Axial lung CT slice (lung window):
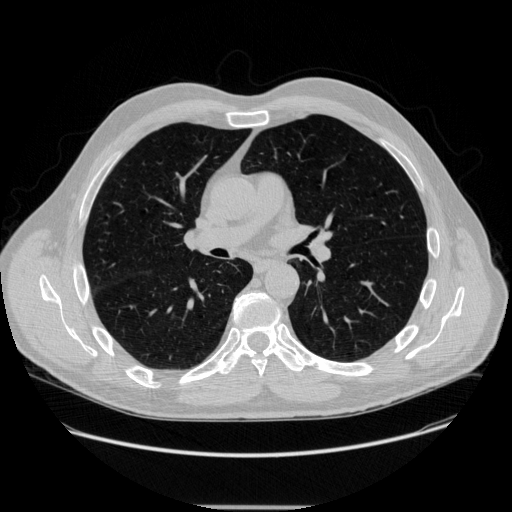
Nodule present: no